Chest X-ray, PA view. Patient: 61 years old, sex M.
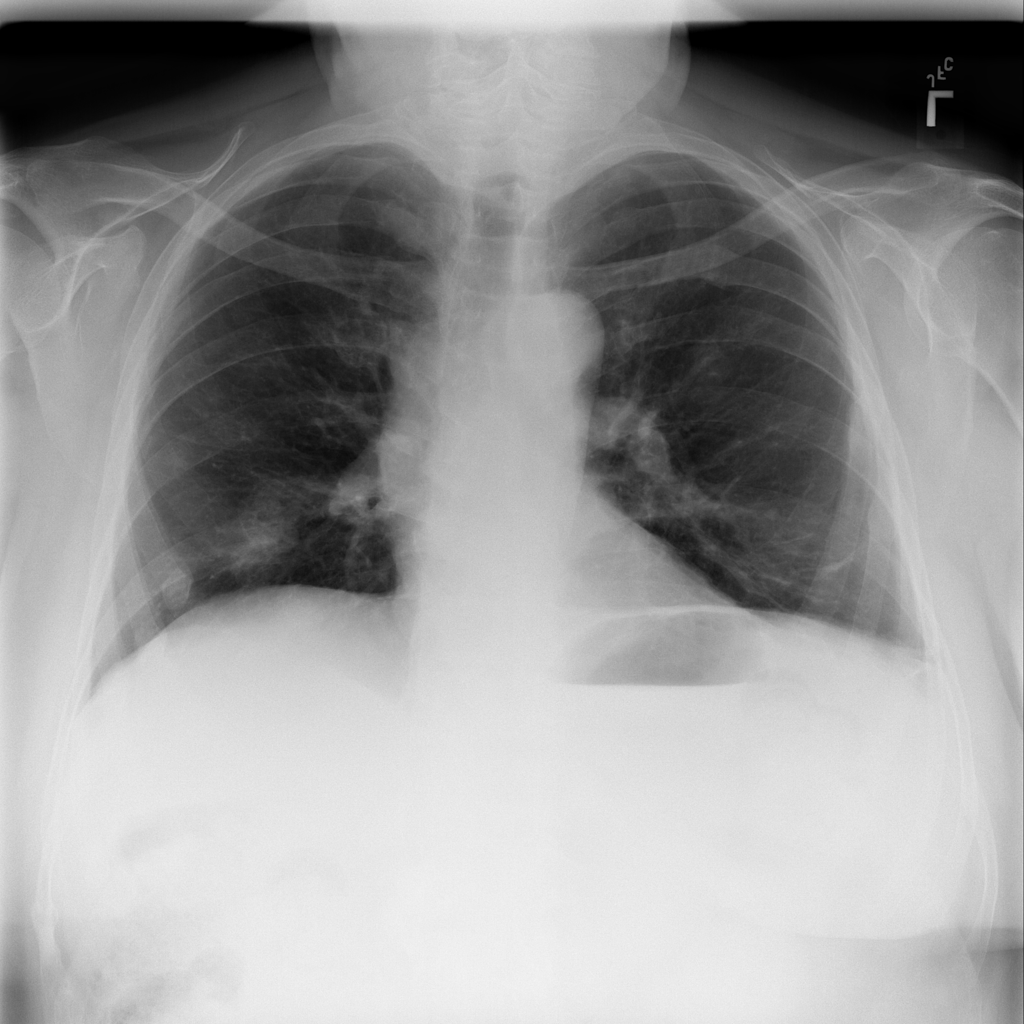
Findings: Atelectasis, Nodule